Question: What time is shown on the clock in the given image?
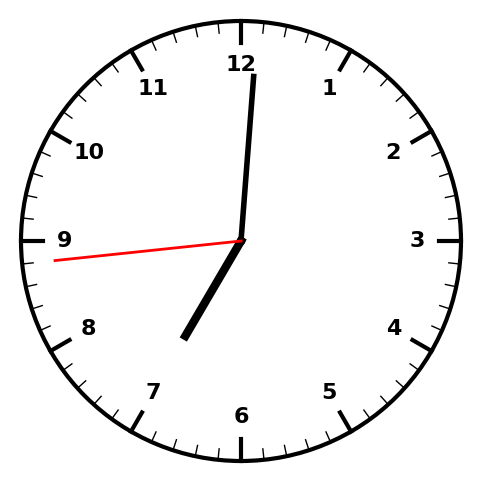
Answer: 07:00:44